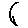
Label: moon